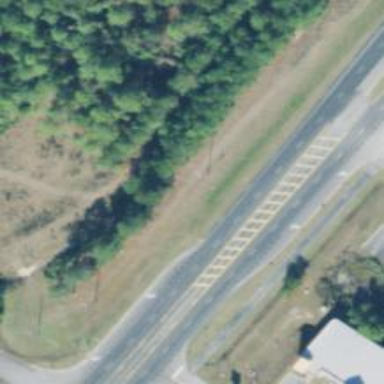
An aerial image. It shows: Dual carriageway trunk highway with asphalt surface. It is expressway.